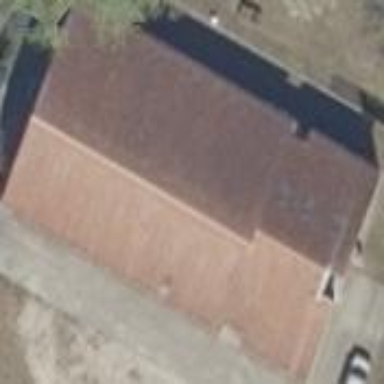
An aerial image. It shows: Industrial building with gabled roof.